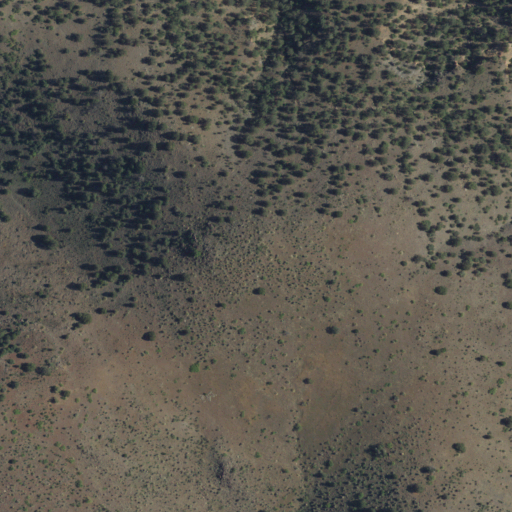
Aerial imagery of mountain in New Mexico named McClure Mountain containing shrub and evergreen forest